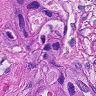
Metastatic tissue present: yes